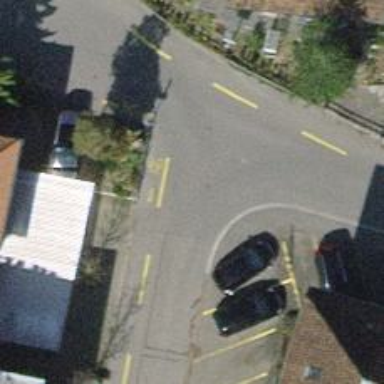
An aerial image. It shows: Residential road with asphalt surface. There is cycle lane on the left and another opposite.